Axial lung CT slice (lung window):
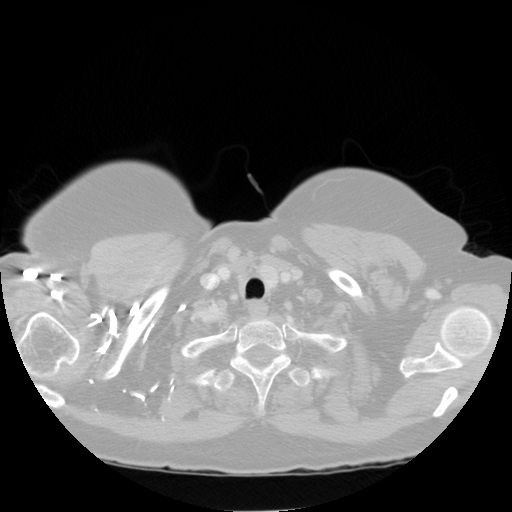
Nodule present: no